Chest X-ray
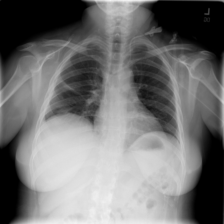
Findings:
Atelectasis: positive
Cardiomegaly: negative
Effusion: negative
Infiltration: negative
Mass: negative
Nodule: negative
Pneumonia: negative
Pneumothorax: negative
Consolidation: negative
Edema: negative
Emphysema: negative
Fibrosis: negative
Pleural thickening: negative
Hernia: negative